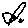
Label: star